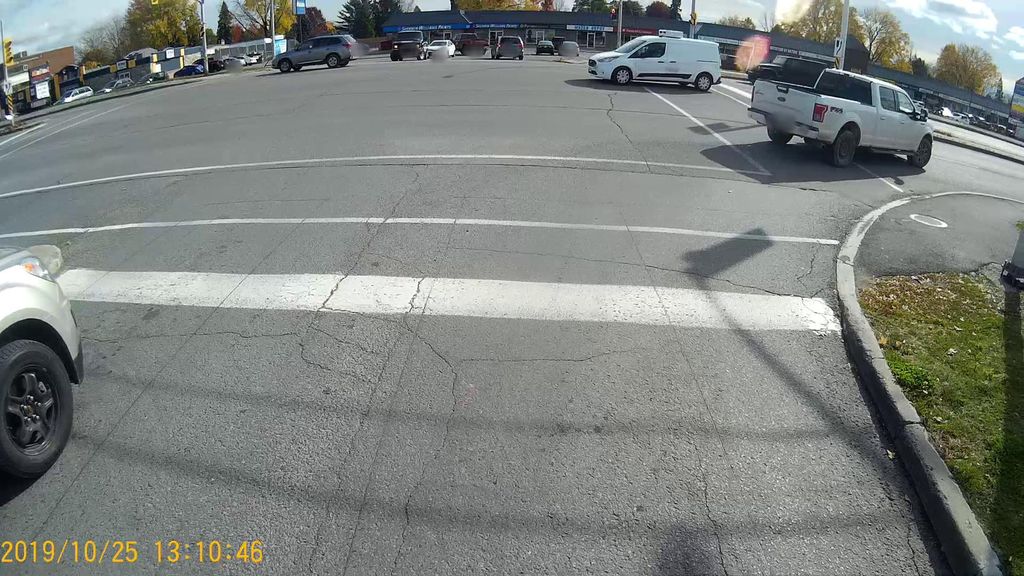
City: ottawa-gatineau